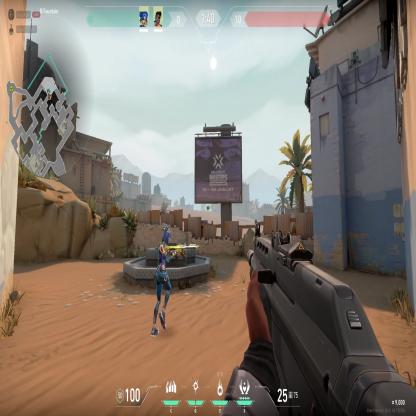
Label: teammate